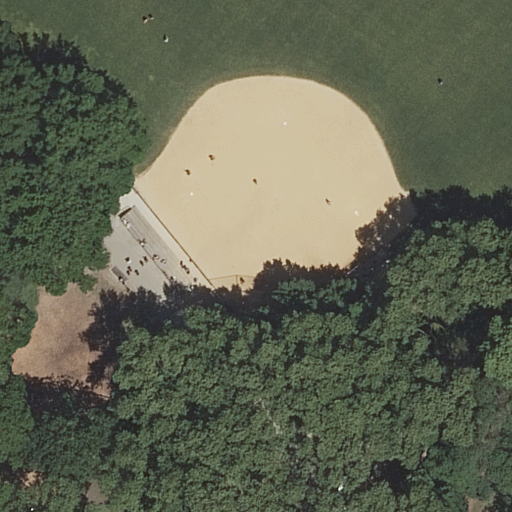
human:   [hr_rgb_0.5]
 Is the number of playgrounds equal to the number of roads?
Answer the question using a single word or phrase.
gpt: no

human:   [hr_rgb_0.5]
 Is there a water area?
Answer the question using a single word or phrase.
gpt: no

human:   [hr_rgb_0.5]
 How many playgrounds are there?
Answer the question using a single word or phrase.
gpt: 1

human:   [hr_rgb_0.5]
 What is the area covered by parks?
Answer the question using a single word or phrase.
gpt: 10625m2

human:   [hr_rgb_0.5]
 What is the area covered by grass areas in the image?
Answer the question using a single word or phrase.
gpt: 2580m2

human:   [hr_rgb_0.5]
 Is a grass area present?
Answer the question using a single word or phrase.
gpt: yes

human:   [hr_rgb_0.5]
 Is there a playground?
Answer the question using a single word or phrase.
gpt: yes

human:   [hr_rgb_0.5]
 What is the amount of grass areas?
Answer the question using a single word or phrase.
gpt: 1

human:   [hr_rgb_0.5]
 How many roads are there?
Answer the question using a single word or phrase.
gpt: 2

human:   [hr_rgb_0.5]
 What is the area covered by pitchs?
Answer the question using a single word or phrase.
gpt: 1827m2

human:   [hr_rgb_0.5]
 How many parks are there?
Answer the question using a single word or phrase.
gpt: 1

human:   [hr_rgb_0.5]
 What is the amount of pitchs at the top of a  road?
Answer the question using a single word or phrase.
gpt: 1

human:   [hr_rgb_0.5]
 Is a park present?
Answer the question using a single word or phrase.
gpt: yes

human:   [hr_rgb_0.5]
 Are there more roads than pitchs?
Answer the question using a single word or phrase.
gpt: yes

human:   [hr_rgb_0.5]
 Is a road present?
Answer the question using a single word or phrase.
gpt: yes

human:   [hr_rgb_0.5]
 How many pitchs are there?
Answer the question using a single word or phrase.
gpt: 1

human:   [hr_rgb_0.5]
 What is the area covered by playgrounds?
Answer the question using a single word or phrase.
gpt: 5316m2

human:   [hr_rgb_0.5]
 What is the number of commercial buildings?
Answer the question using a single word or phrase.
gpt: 0

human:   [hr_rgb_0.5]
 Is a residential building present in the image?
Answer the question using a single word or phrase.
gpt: no

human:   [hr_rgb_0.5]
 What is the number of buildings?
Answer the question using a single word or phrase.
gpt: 0

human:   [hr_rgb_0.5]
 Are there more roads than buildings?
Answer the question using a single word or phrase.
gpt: yes

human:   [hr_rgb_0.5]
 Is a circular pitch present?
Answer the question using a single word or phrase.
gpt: no

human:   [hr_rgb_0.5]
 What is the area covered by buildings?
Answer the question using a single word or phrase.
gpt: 0m2

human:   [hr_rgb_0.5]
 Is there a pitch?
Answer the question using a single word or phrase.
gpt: yes

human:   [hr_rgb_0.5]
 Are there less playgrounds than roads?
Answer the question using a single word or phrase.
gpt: yes

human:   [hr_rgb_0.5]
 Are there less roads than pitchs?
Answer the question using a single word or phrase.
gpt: no

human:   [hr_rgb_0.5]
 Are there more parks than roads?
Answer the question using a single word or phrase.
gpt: no

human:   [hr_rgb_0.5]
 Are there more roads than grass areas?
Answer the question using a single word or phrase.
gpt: yes

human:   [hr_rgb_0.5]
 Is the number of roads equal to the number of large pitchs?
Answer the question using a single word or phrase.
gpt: no

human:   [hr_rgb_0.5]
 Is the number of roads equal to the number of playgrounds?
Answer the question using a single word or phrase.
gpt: no

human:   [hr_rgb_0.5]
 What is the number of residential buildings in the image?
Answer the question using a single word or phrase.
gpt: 0

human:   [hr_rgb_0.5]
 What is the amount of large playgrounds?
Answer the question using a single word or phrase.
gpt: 1

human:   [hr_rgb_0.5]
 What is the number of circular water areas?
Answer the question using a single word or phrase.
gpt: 0

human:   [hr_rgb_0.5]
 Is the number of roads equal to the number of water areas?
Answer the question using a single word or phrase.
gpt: no

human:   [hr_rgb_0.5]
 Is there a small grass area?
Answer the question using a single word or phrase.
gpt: no

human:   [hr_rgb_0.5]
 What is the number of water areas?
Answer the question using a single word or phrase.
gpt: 0

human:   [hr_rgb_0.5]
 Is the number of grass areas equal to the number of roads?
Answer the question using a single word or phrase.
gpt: no

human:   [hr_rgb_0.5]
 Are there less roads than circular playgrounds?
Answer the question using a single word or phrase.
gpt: no

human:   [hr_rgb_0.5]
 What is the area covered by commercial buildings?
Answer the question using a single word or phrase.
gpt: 0m2

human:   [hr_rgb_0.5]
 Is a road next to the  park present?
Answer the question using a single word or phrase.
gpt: yes

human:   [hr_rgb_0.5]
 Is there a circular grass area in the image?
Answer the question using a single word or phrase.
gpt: no

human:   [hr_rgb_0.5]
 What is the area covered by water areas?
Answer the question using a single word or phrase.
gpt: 0m2

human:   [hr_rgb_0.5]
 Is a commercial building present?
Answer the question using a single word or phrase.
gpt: no

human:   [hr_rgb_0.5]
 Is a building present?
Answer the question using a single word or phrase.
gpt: no

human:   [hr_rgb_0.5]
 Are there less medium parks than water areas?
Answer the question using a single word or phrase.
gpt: no

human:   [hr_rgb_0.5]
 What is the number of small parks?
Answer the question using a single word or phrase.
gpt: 0

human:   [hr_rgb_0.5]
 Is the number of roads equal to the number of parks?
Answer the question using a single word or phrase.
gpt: no

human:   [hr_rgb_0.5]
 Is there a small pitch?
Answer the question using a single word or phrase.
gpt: no

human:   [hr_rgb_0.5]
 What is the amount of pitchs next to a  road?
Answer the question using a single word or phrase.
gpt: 1

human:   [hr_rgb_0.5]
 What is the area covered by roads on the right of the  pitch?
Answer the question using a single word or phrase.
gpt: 0m2

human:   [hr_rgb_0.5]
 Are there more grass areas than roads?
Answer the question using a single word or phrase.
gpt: no

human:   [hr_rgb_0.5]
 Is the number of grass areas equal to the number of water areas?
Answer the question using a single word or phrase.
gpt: no

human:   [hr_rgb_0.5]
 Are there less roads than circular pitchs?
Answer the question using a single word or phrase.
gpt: no

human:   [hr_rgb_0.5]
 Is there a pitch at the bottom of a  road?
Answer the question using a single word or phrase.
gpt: no

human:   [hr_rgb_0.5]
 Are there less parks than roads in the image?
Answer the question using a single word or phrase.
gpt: yes

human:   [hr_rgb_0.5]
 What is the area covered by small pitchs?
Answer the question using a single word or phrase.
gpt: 0m2

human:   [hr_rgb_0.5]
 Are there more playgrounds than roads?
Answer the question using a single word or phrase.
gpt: no

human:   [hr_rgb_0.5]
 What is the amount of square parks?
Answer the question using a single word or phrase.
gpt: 0

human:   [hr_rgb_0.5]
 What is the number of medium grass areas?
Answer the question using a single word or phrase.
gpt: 0

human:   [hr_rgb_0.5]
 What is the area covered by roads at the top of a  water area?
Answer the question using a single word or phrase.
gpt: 0m2

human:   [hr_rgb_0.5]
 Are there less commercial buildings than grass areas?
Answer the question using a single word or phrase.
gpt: yes

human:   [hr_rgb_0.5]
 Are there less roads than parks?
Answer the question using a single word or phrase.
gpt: no

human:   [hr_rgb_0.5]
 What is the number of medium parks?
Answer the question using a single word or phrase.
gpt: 0

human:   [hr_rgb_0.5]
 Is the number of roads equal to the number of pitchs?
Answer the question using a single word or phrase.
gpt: no